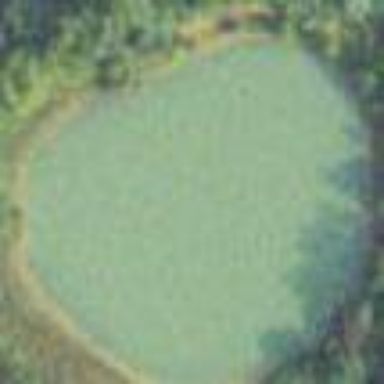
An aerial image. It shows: Serene pond surrounded by nature.